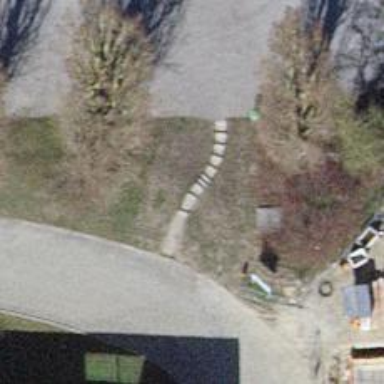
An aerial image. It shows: Set of concrete steps.